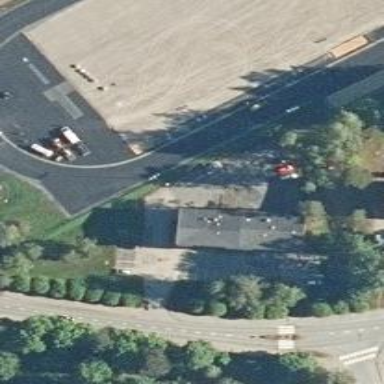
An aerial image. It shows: Veterinary facility.